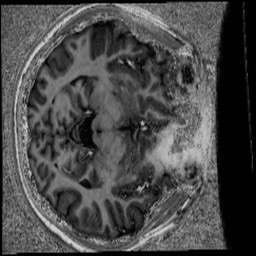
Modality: UNIT1
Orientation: axial
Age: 20
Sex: male
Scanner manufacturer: siemens
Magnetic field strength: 6.98 T
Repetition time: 6 s
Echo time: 0.00283 s